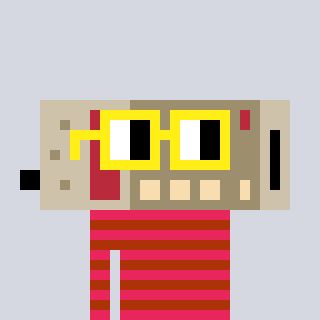
a pixel art character with square yellow glasses, a cordless phone-shaped head and a hotbrown-colored body on a cool background